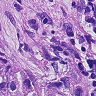
Metastatic tissue present: yes